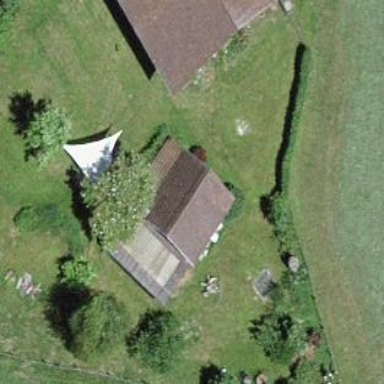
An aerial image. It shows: Barn.